Question: I am using the lattice package, and I want to add a to my figure. The documentation of and is very confusing, and couldn;t figure out the correct syntax to add a legend. Here is my code:
'''
xyplot(y ~ x, df, pch=19, col=rgb(0.2, 0.4, 0.8, 0.7), cex=2,
scales=list(cex=1.7),
xlab=list("x", cex=1.ales=list(cex=1.7),
xlab=list("x", cex=1.7), ylab=list("y", cex=1.7),
main=list("Linear Regression w. Polynomial Attributes", cex=1.6),
auto.key=T,
panel = function(x, y, ...) {
panel.xyplot(x, y, ...)
llines(x, predict(lm.xtend), col="purple", lwd=6, lty=3)
llines(x, predict(ridge.lin), col="darkgreen", lwd=6, lty=2)
})
'''
The graph is shown below, so I just want to add a legend for the lines.

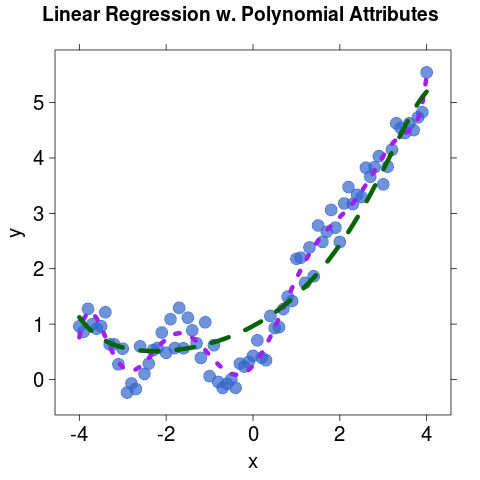
Answer: I don't know exactly how you want this to look, but here is a start. In place of 'auto.key=T' put:
'''
key=list(space="right",
lines=list(col=c("purple","darkgreen"), lty=c(3,2), lwd=6),
text=list(c("Purple Line"," Dark-green Line"))
)
'''
This will put the key on the right side of the graph. You can use "top", "bottom", or "left" instead. If you want it inside the plot, get rid of 'space' and instead use 'corner=c(0,1)'. The first number is location on the x-axis (from 0 to 1) the second for the y-axis. So this would put in in the upper left.